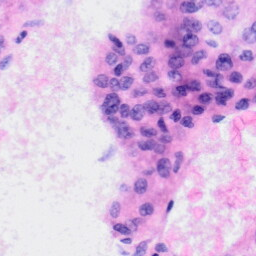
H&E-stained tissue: Liver